Question:
I can't figure myself best way to do this header of site with login form on right
Light grey pattern is only background for header (85px tall container), body background white
I did the dark line with
'''
html {
border-top:7px solid #505559;
}
'''
i centered the container like this
'''
#header_container {
margin:0 auto;
width:970px;
}
'''
Size of the logopic 197x45 and size of submit button 79x28
The form elements should be attached to right side of container
How would you align the submit button with bottom of white textfield
I would also want to see how you would place the html form element so i didn't add my own fail code
------- html code
'''
<header>
<div id="header_holder">
<h1>logopic</h1>
<div id="login">
<form action="<?php echo $_SERVER['PHP_SELF']; ?>" method="post">
<div id="username">
<label for="username">Username</label>
<input type="text" name="username" maxlength="60">
</div>
<div id="password">
<label for="pass">Password</label>
<input type="password" name="pass" maxlength="10">
<input type="image" src="img/kirjaudu.png" alt="Submit button">
</div>
</form>
</div>
</div>
</header>
'''
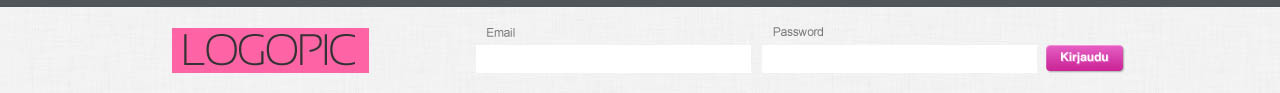
Answer: to align this I would separate the 'form' and the 'h1', floating the h1 left, and the form right.
then inside the 'form', wrap the 'user' and 'password' inputs inside their labels (instead of an extra div) then these labels can be made into 'inline-blocks' so they sit side by side with the submit button. Also once they are inline-blocks the inputs themselves can be made into blocks which put them below the actual label text though being inside the 'label' element they auto associate with the label.
Then give each input it's own class, or ID is better as form element 'names' should have the same ID too the 'ID' and the 'name' attributes sort of serve the same purpose in functional forms.
The submit button should really come outside the password div too, anyway in my case shown the labels take the place of your divs for the purpose of grouping the fields it doesn't really matter if you want to use divs, but if you do it's those wrapper divs that would need to be 'inline blocks'
the HTML for how I would approach this lands up looking something like this:
'''
<div id="header">
<h1>Logo</h1>
<form id="search">
<label>Email <input type="text" name="s-user" id="s-user"></label>
<label>Password<input type="text" name="s-pass" id="s-pass"></label>
<input type="submit" class="submit" value="Submit">
</form>
</div>
'''
and some CSS which hopefully reflects what I said above:
'''
html, body {margin: 0; padding: 0;}
#header {
border-top:7px solid #505559;
margin:0 auto;
width:970px;
background: #eee;
height: 45px;
padding: 20px 0;
font: 12px arial, sans-serif;
}
#header h1 {
margin-left: 30px;
float: left;
width: 197px;
height: 45px;
background: url(http://dummyimage.com/197x45/fe63a5/000&text=LOGOPIC) no-repeat 0 0;
text-indent: -9999px;
}
#header form {
float: right;
margin-right: 30px;
height: 40px;
padding-top: 8px;
}
#header form label {
display: inline-block;
margin: 0 2px;
}
#header form input {}
#header form #s-user,
#header form #s-pass {
display: block;
width: 250px;
border: 1px solid #eee;
padding: 3px 0 3px 0;
margin-bottom: -1px;
}
#header form .submit {
height: 23px;
vertical-align: bottom;
background: #d743ae;
color: #fff;
border: 1px solid #ddd;
-moz-border-radius: 5px;
border-radius: 5px;
}
'''
### Example : fiddle using above code
the submit button can use 'vertical-align:bottom' becasue it's being aligned to the same line as the 'label' 'inline-blocks', however the biggest problem is the "pixel perfect" alignment of the submit button as different browsers render input buttons differently so it's fairly difficult to get it to be the exact same size, however I'm one of those that don't mind a pixel difference here or there